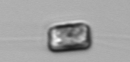
Label: Thalassiosira